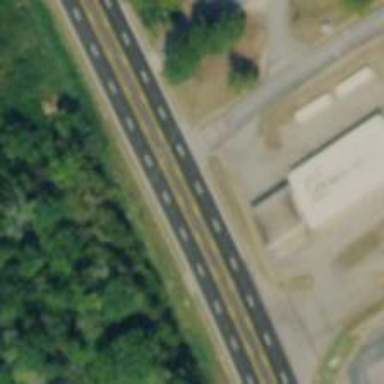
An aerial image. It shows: Secondary road with asphalt surface.